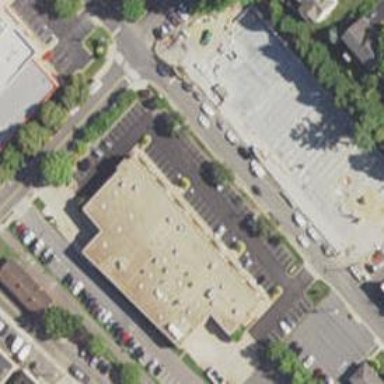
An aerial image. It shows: Retail building.